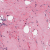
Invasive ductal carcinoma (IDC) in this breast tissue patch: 0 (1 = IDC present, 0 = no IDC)